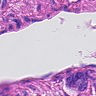
Metastatic tissue present: yes